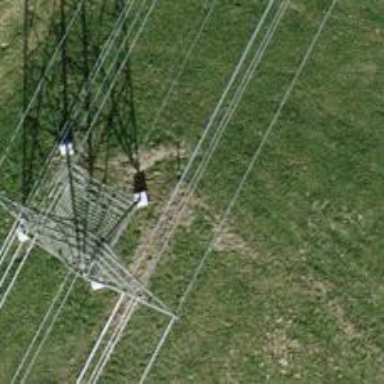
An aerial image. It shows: Lattice structure tower.